Interaction volume radius: 5 \u00c5
Interaction volume height: 10 \u00c5
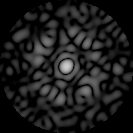
Disorder parameter: 0.7578